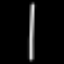
Label: line